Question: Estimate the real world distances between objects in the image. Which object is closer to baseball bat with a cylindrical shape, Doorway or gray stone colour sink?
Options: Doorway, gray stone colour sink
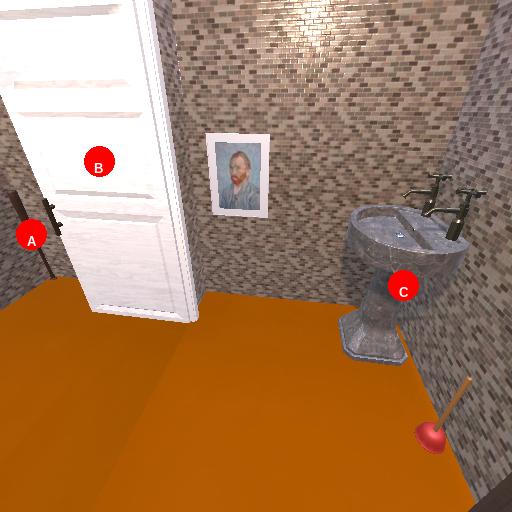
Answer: Doorway